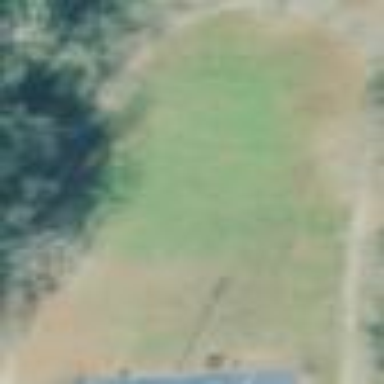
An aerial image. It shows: Grassy area with lush vegetation.